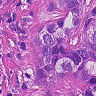
Metastatic tissue present: yes